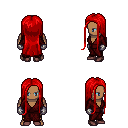
a pixel art fantasy rpg character, male body template, human, dark skin, red robe, gold greaves, red extra-long hairstyle, metal gloves, maroon shoes, four views (front, back, left, right), 2x2 character sprite sheet, small pixel art, hard edges, no anti-aliasing